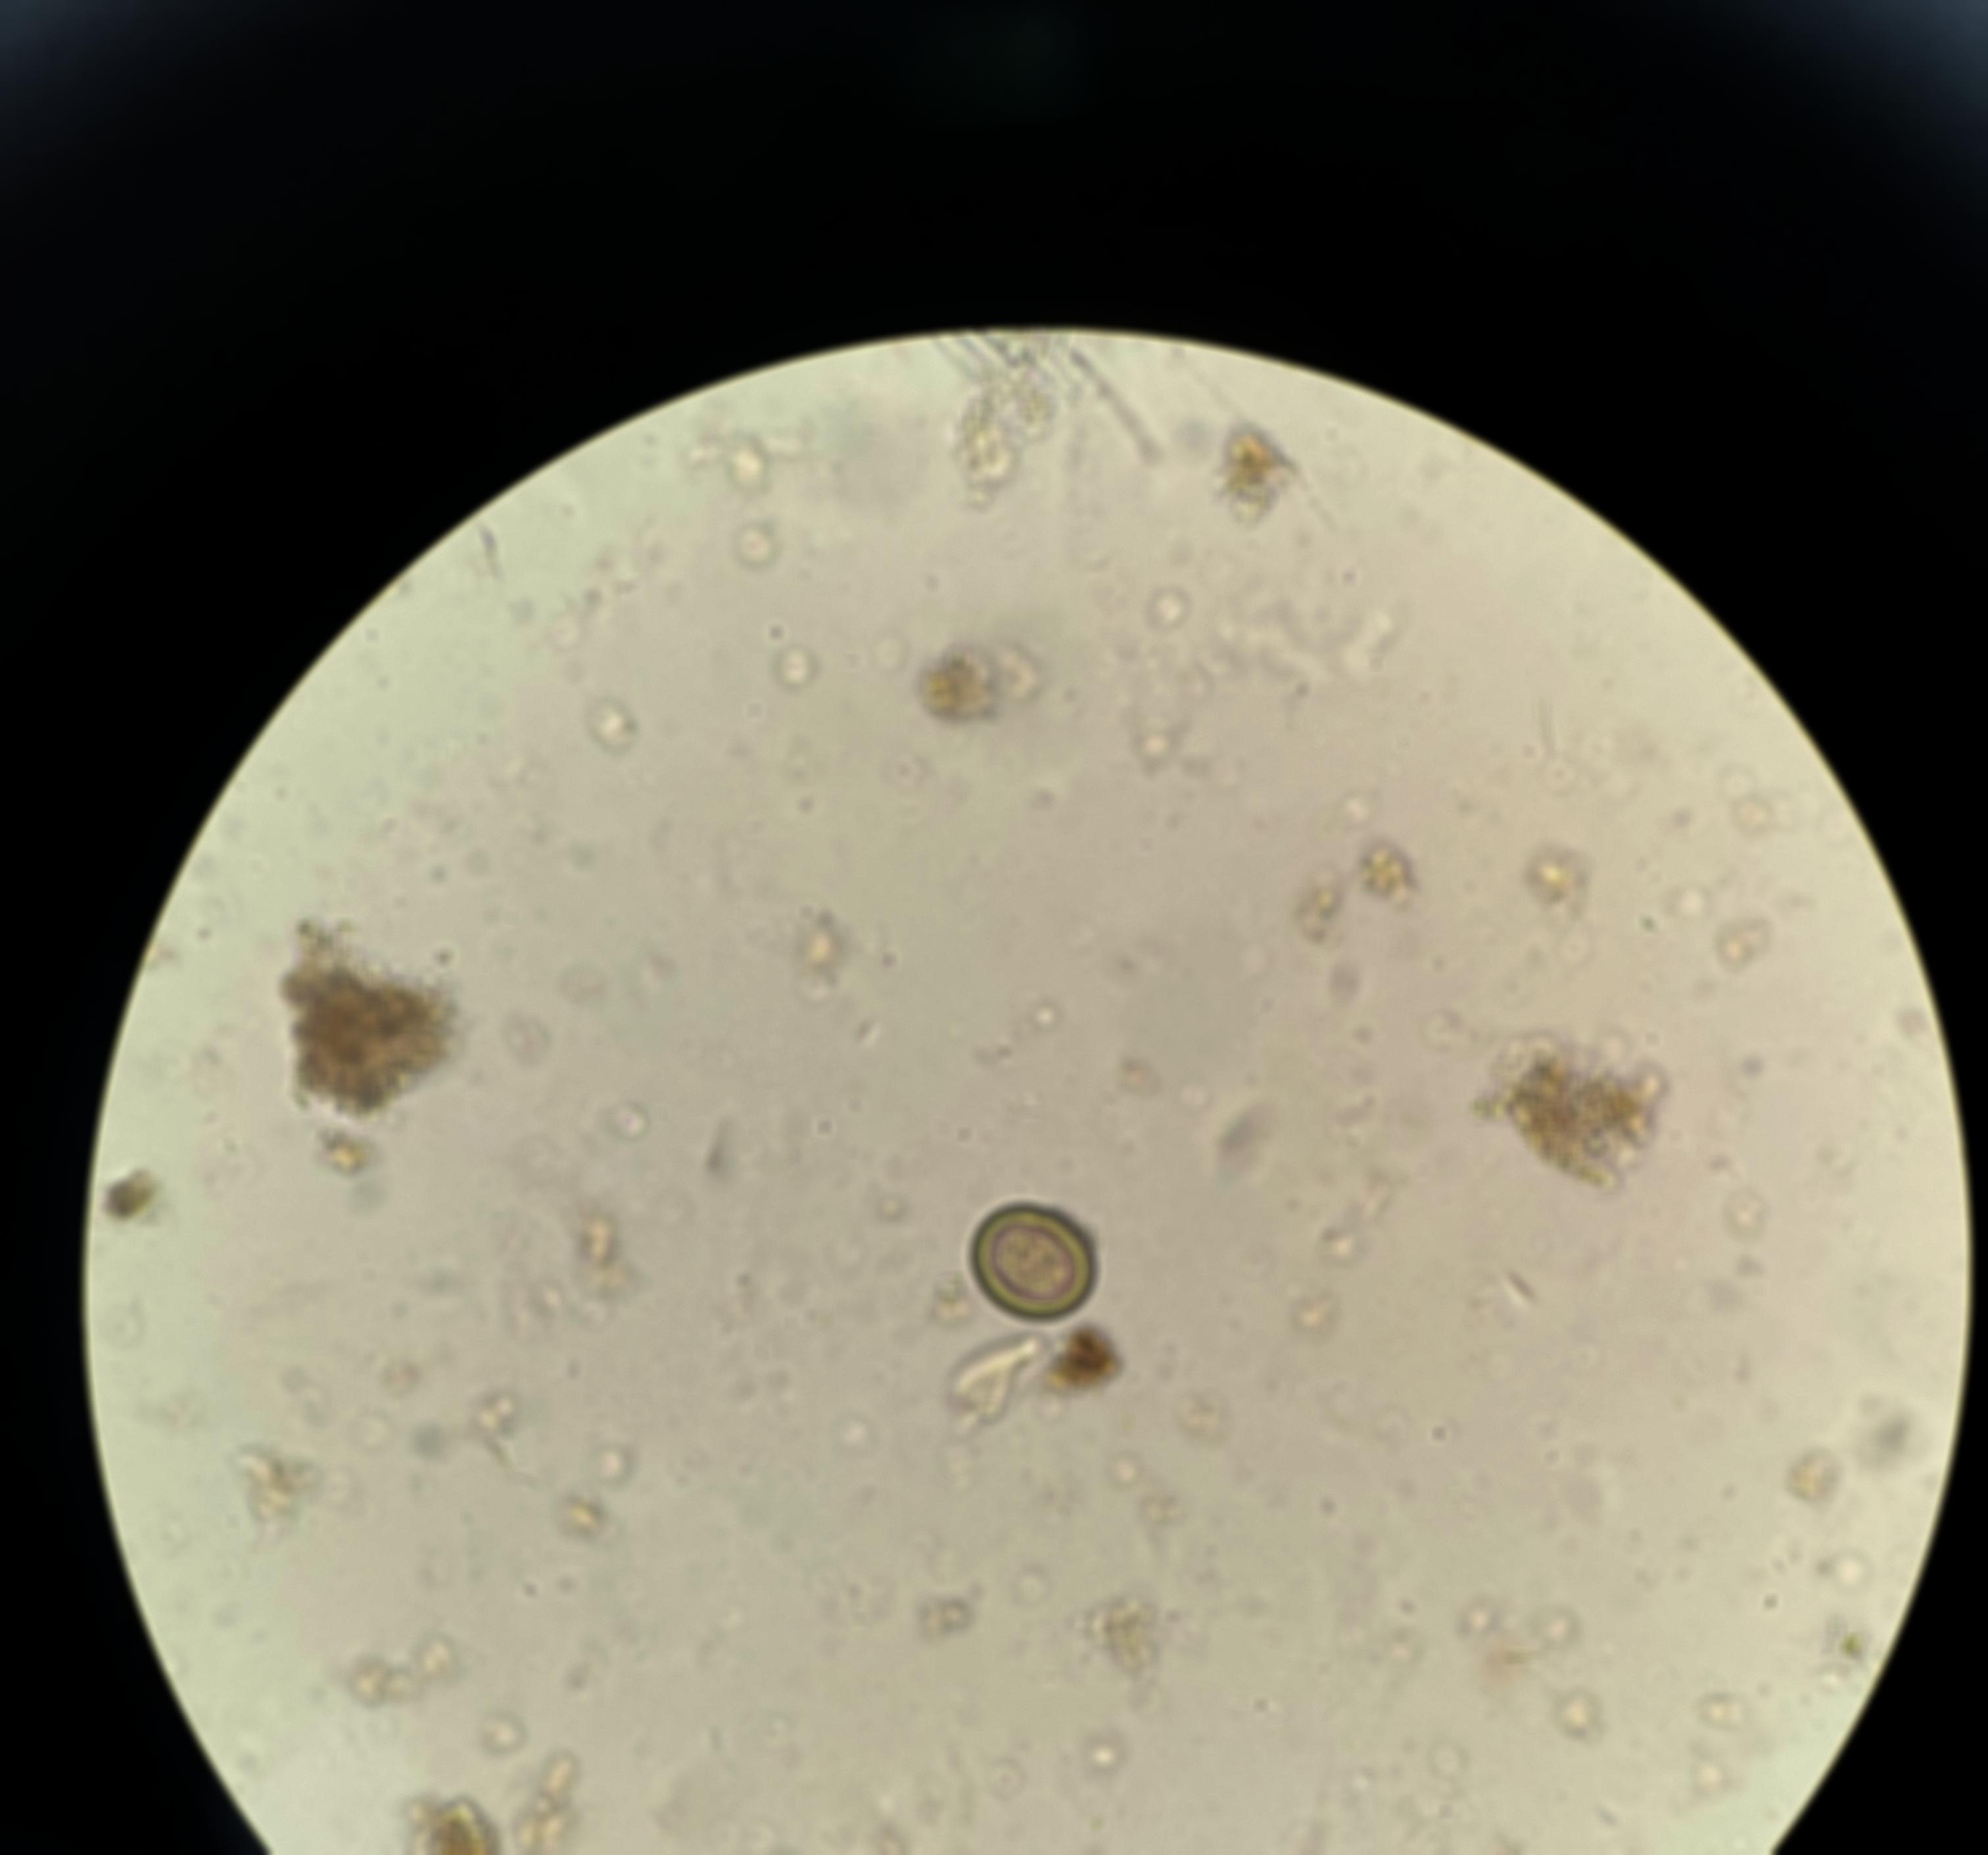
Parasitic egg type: Taenia spp. egg